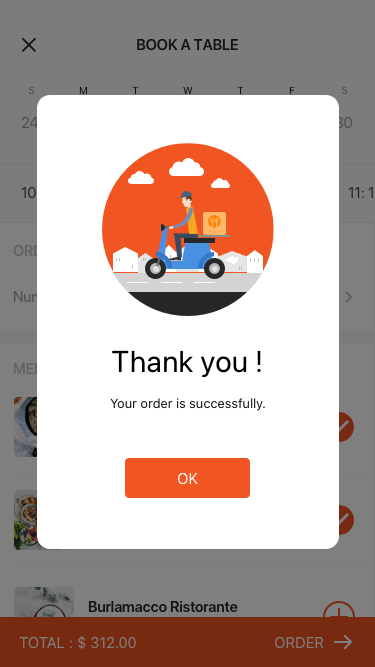
Text in this UI design:
TOTAL : $ 312.00
Order
Mocha UI Kit
Your order is successfully.
Thank you !
OK